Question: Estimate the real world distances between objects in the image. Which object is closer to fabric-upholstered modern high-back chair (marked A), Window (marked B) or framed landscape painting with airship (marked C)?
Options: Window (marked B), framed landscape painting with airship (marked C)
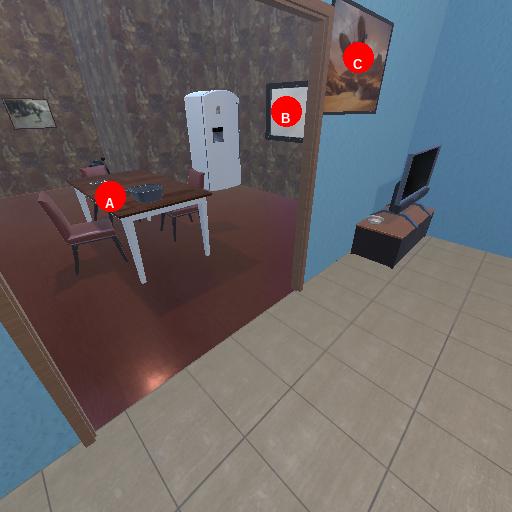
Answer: Window (marked B)